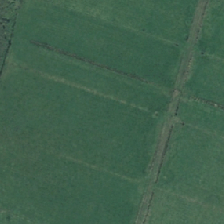
Land cover: high_producing_grassland